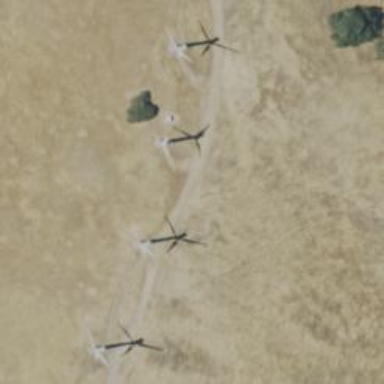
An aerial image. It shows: Wind generator using wind turbines manufactured by Vestas.